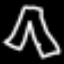
Label: pants